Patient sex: M
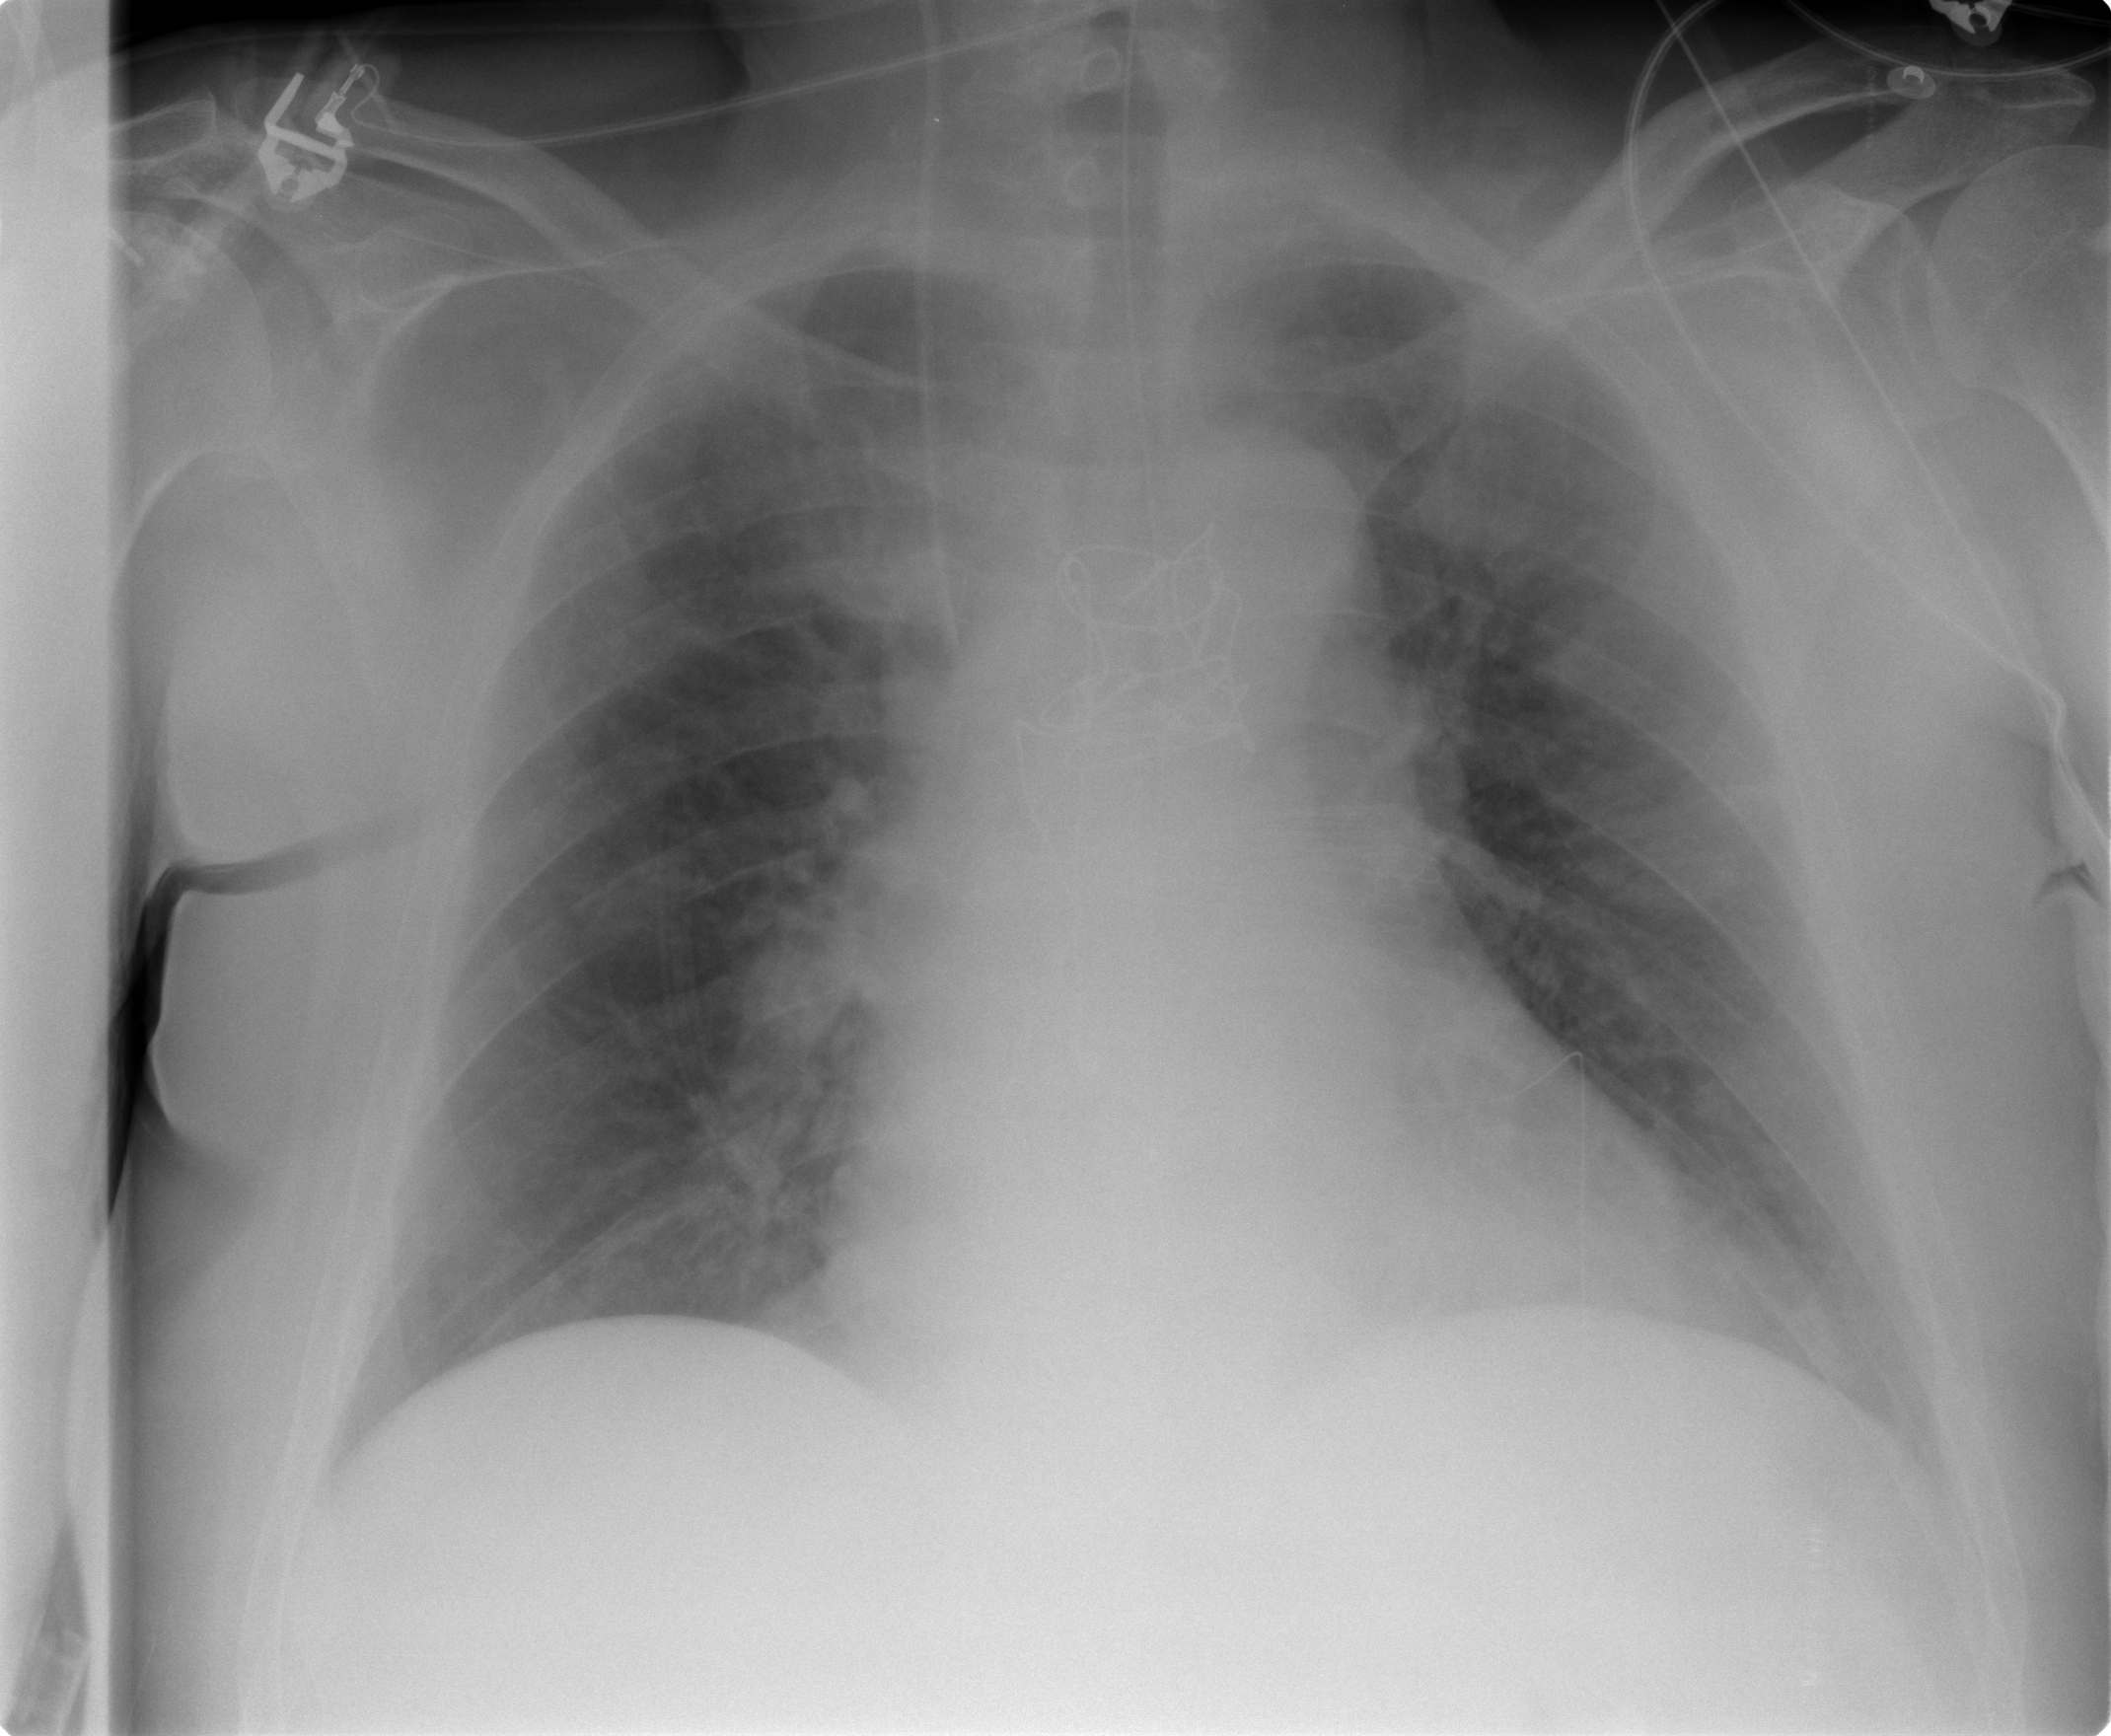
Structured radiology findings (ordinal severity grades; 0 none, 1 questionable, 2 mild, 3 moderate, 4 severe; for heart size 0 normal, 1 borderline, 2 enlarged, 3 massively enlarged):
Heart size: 1
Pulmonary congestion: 2
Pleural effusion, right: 0
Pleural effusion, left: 0
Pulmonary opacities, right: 0
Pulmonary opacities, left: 0
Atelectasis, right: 0
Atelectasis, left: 0